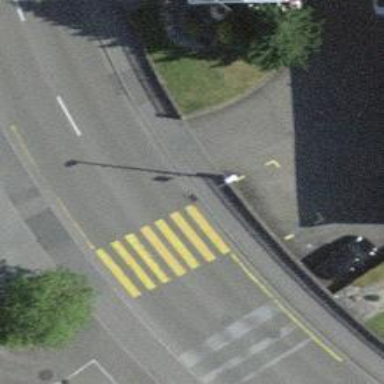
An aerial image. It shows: Kerb barrier.